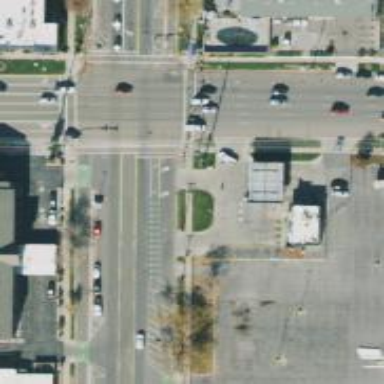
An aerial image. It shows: Footway on asphalt with marked crossing lines.